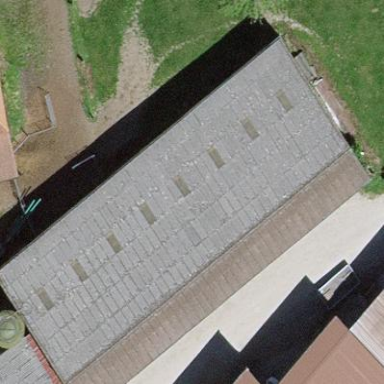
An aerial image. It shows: Group of garages.